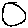
Label: circle